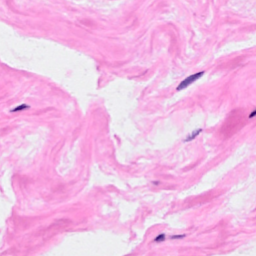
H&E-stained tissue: Breast